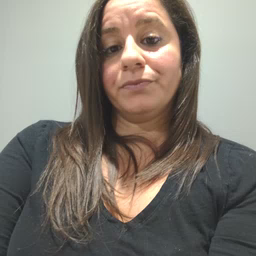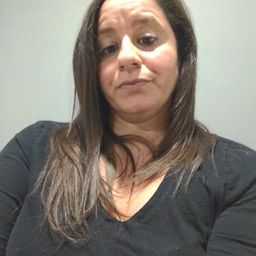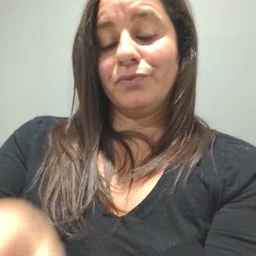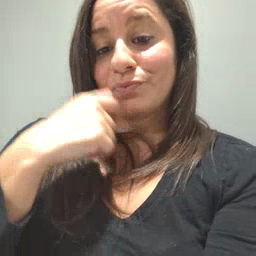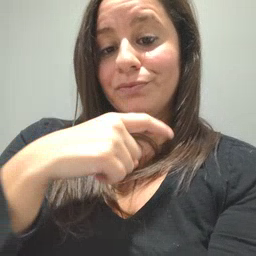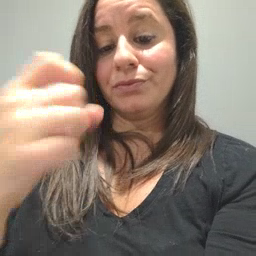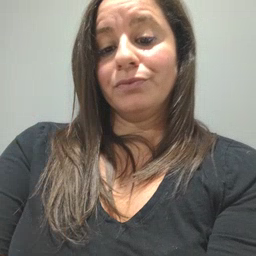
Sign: dryer